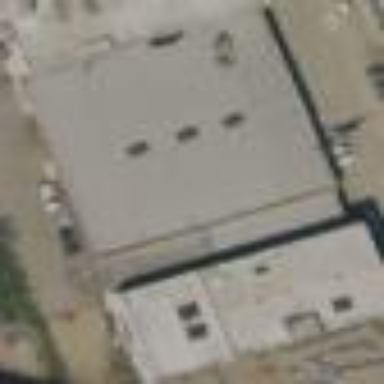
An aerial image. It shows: Industrial building.